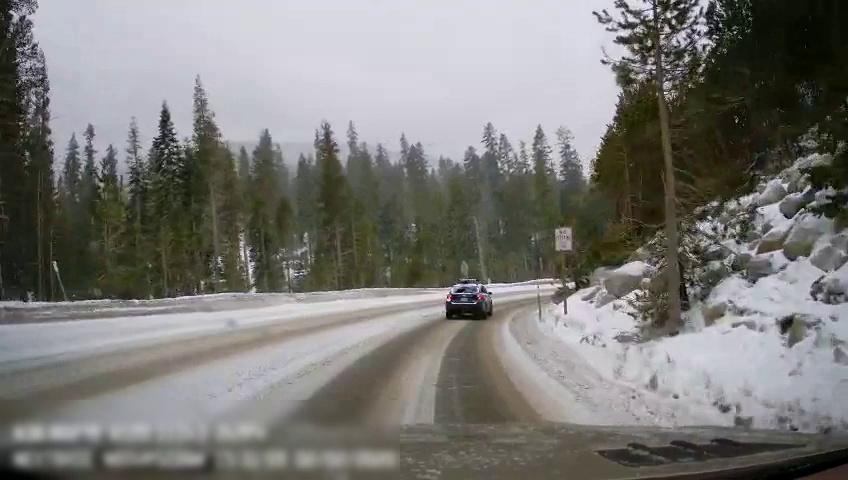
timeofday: Day
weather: Snowy
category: Drivable Space
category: Vehicles | Car
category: Traffic | Signs
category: Traffic | Signs